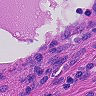
Metastatic tissue present: no